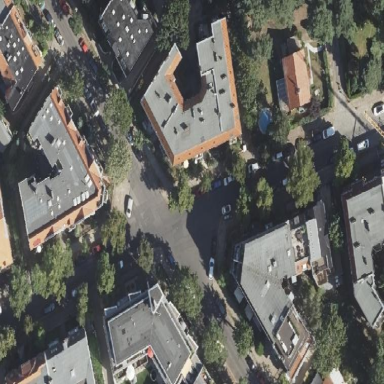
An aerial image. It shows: Unique quadruple saltbox-shaped roof outlines building with multiple apartments.